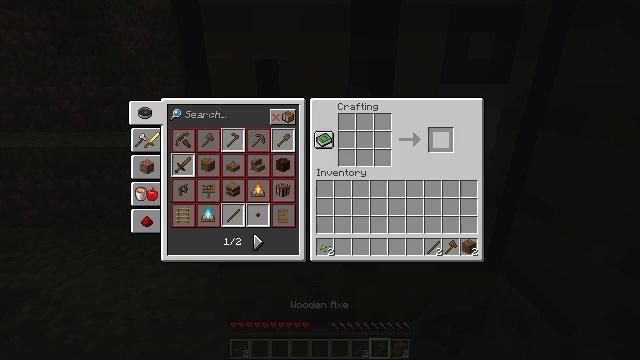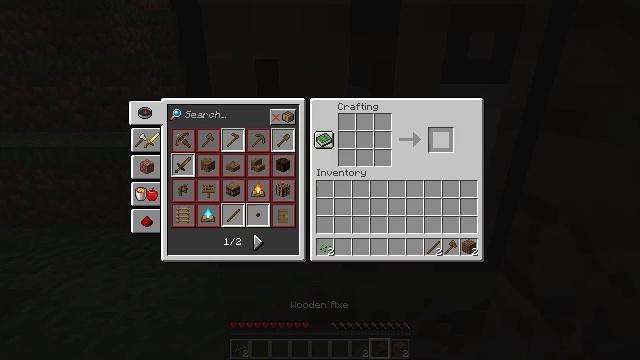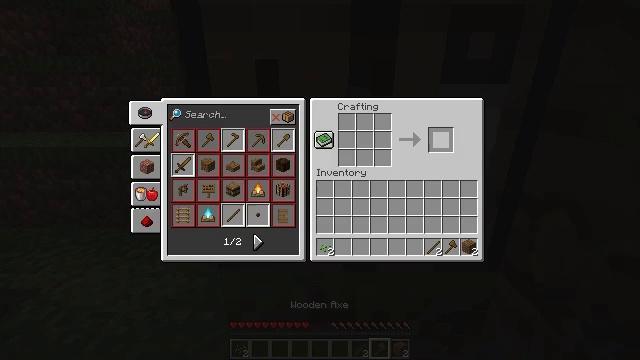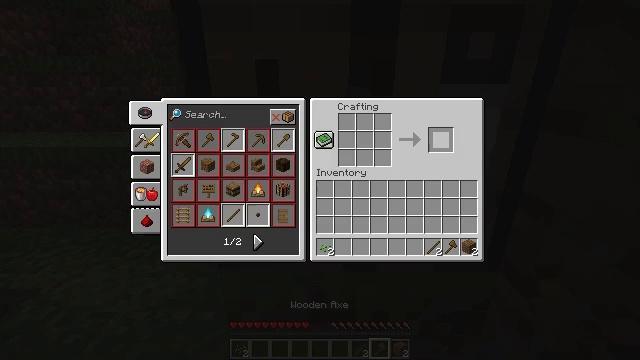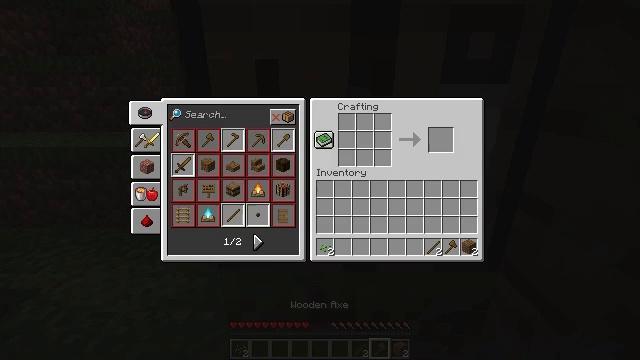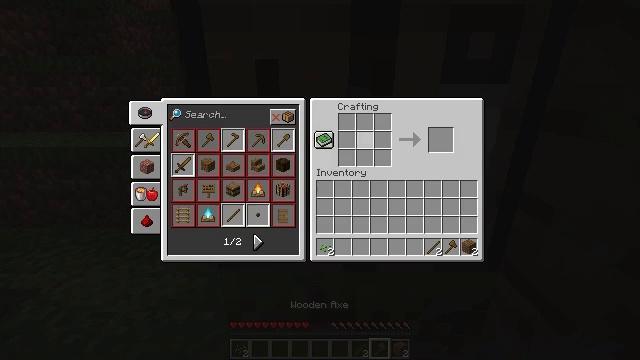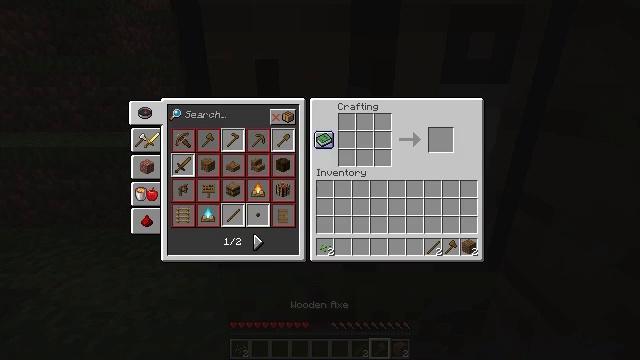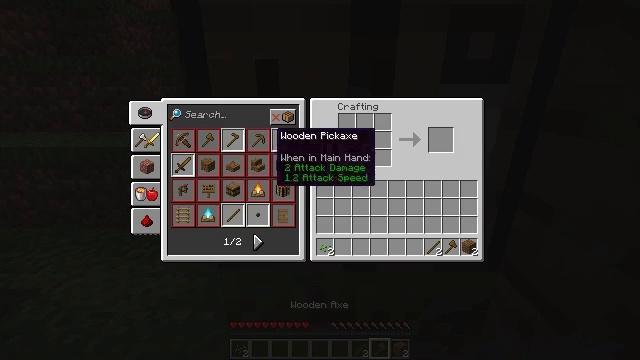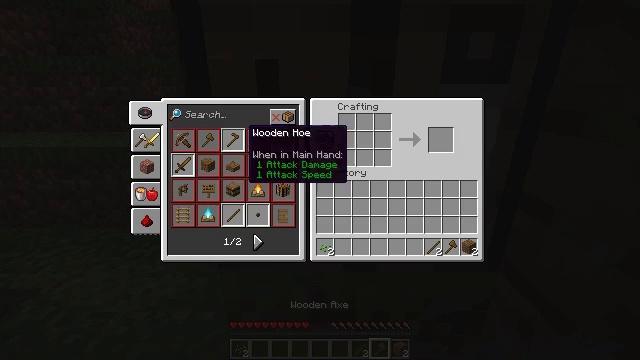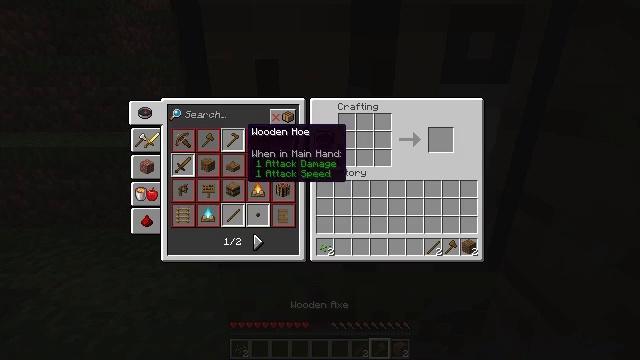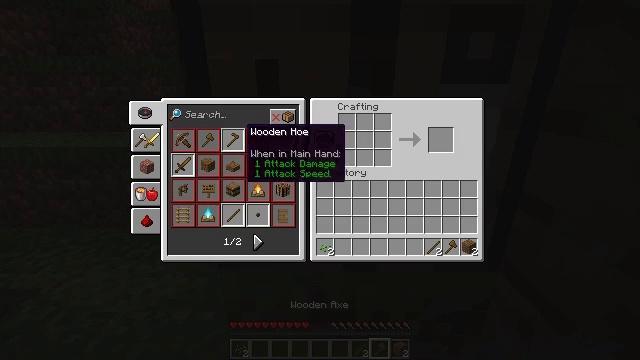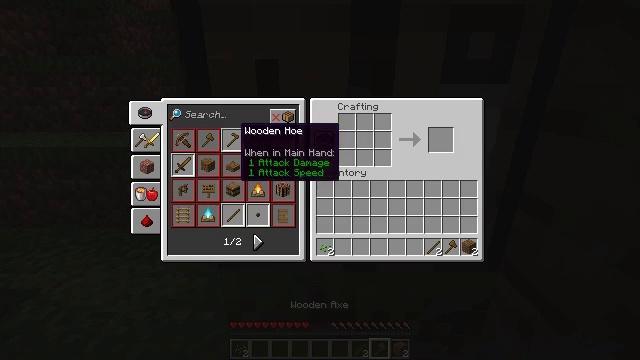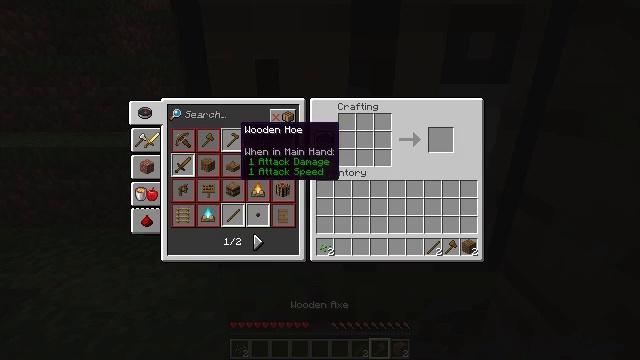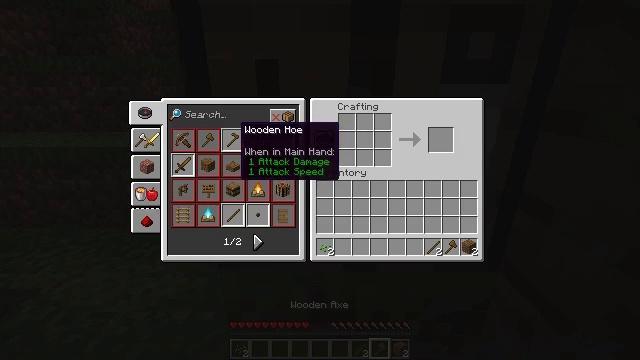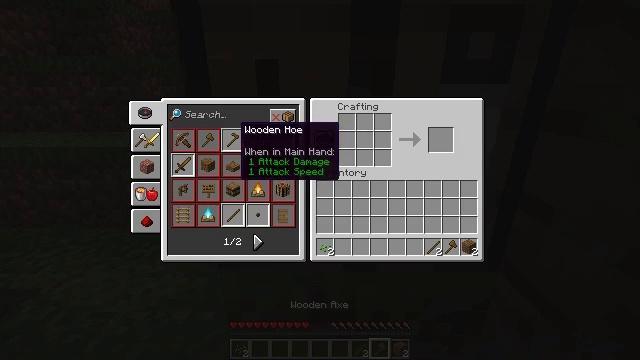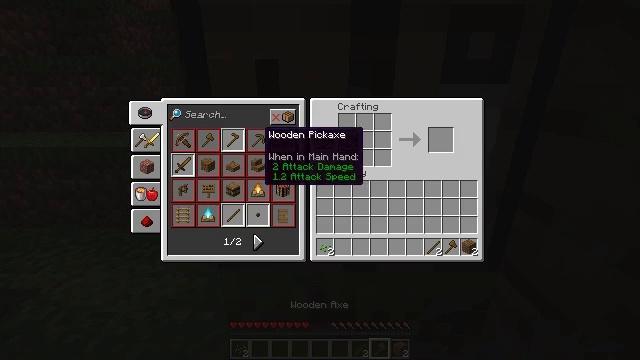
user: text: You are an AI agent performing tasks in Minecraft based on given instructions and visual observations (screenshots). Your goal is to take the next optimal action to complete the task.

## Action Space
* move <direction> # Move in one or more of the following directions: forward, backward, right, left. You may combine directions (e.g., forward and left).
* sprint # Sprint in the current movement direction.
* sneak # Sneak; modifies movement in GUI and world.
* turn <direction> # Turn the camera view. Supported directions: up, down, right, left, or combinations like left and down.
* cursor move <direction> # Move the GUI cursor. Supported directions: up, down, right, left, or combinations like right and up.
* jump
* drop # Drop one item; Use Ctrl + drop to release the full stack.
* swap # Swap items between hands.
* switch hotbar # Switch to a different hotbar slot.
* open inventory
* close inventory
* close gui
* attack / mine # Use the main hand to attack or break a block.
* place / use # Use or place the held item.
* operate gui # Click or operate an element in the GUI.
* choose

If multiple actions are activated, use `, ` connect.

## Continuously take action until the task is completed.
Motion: motion action
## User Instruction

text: Get spruce planks back into your inventory.
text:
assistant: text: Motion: open gui
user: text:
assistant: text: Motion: no_op
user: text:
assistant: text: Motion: no_op
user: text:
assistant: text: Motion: cursor move left
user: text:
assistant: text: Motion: cursor move left
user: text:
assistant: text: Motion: cursor move left
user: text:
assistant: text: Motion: cursor move left
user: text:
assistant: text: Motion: cursor move left
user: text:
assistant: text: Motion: no_op
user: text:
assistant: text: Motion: no_op
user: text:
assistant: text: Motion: no_op
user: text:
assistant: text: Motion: no_op
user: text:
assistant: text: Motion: no_op
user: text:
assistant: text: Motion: no_op
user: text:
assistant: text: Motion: cursor move right
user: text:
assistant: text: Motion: cursor move right
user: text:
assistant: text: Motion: no_op
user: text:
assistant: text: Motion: no_op
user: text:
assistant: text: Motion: no_op
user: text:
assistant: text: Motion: no_op
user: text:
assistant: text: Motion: no_op
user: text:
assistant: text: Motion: no_op
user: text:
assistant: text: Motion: no_op
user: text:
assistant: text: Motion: no_op
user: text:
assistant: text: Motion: no_op
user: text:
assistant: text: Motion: no_op
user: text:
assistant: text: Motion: operate gui
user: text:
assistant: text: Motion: operate gui
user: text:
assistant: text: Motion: operate gui
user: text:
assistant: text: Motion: no_op